Question: Placing bootstrap-table <URL> on the main page seems to work, but once it's placed into a view nothing happens.
Here is plunker to reproduce the issue: <URL>.
Question: how to modify this plunker to make both tables show the data?
'''
<table data-toggle="table"
data-url="/gh/get/response.json/wenzhixin/bootstrap-table/tree/master/docs/data/data1/">
<thead>
<tr>
<th data-field="name">Name</th>
<th data-field="stargazers_count">Stars</th>
<th data-field="forks_count">Forks</th>
<th data-field="description">Description</th>
</tr>
</thead>
'''
In the plunker there shall be two tables, but only the top one shows up, the bottom one only the header shows up:

<URL>
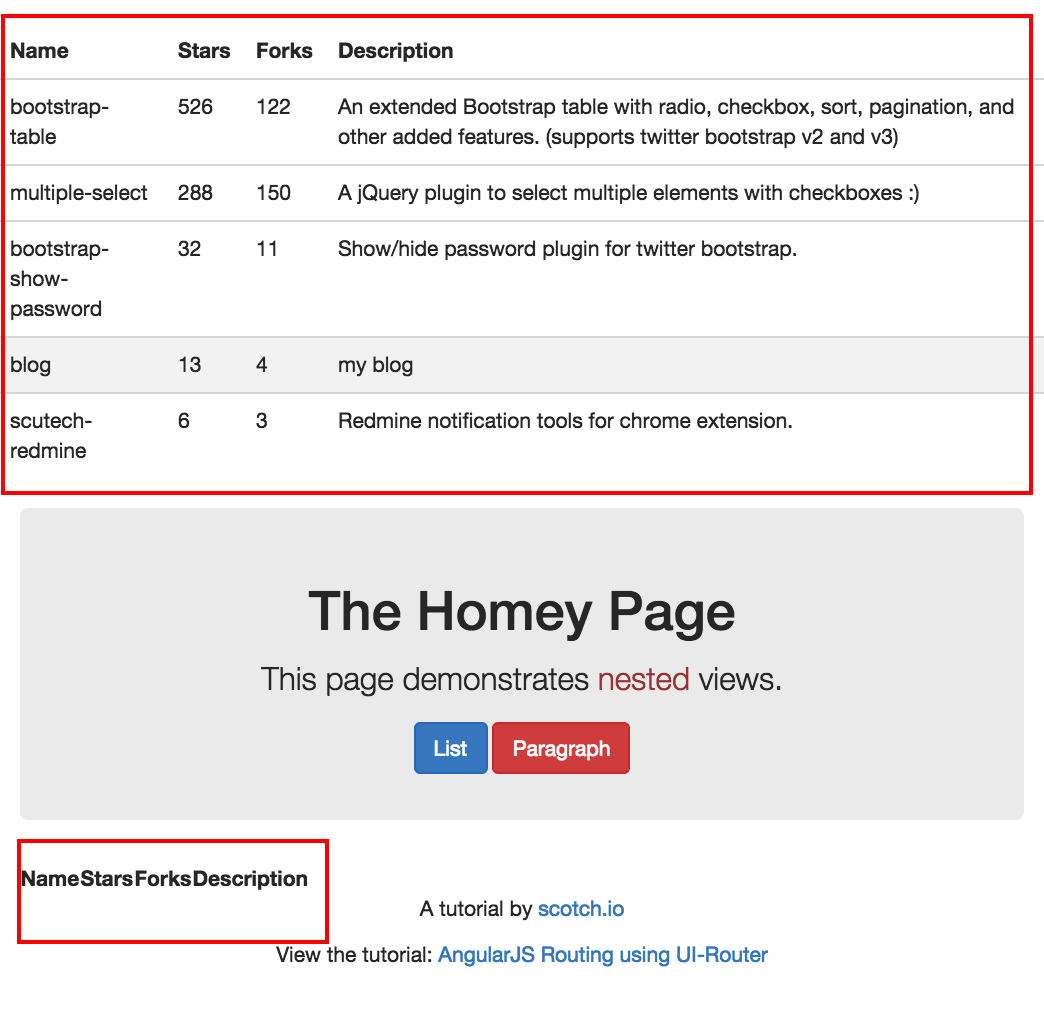
Answer: Got in contact with component authors and devs:
<URL>
This lead to following solution (see details in link above):
'''
// HOME STATES AND NESTED VIEWS ========================================
.state('home', {
url: '/home',
templateUrl: 'partial-home.html',
controller: function($scope) {
$(function () {
$('[data-toggle="table"]').bootstrapTable();
});
}
})
'''